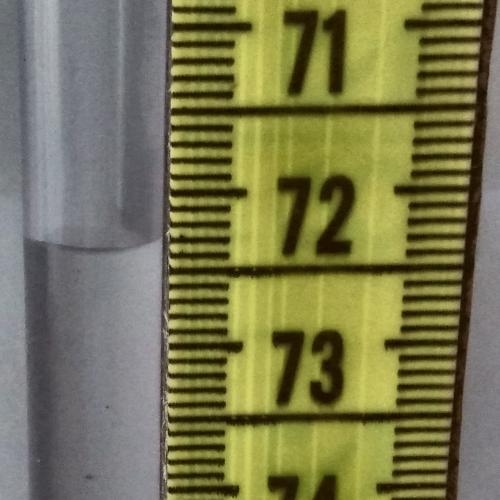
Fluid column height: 72.3 cm